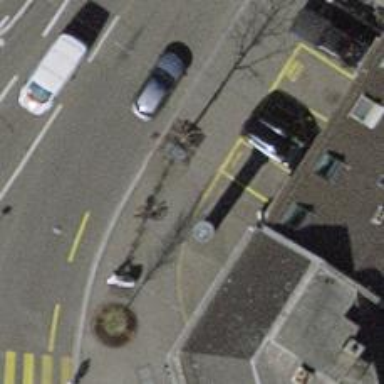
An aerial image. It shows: Advertising column.